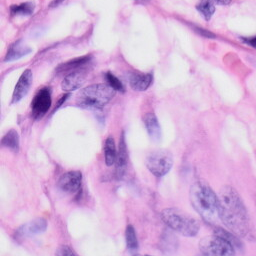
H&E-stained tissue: Skin